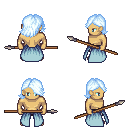
a pixel art fantasy rpg character, male body template, human, tanned skin, overskirt, metal pants, white cyan swoop hairstyle, spear, four views (front, back, left, right), 2x2 character sprite sheet, small pixel art, hard edges, no anti-aliasing